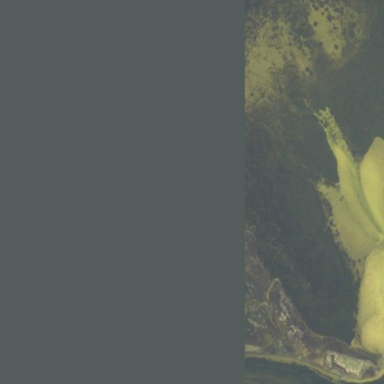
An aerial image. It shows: Saltmarsh wetland area.